Question: I try to sign an encrypted PDF document for which the signature is allowed.
This document : <URL>
With the PDFBox 2.0.0 sample code : <URL>
But I got this exception :
'''
Exception in thread "main" java.lang.NullPointerException
at org.apache.pdfbox.pdmodel.encryption.StandardSecurityHandler.computeRevisionNumber(StandardSecurityHandler.java:131)
at org.apache.pdfbox.pdmodel.encryption.StandardSecurityHandler.prepareDocumentForEncryption(StandardSecurityHandler.java:335)
at org.apache.pdfbox.pdfwriter.COSWriter.write(COSWriter.java:1254)
at org.apache.pdfbox.pdmodel.PDDocument.saveIncremental(PDDocument.java:966)
at principal.CreateSignature.signDetached(CreateSignature.java:179)
at principal.CreateSignature.signDetached(CreateSignature.java:154)
at principal.CreateSignature.main(CreateSignature.java:334)
'''
I don't know the pass of the document but signing is allowed :

What should I do for sign this document?
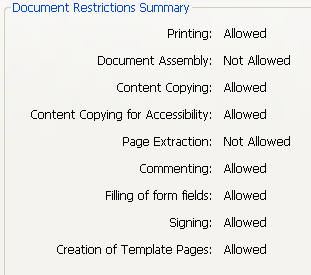
Answer: This has been fixed in PDFBox 2.0 RC3 (released today), please try it.
While the answer by Gleb is well-meant, it is not correct, due to the reasons I've written in the issue:
<URL>
The solution has the problem that it reads and saves the file first, so it is no longer the same before signing. Another problem is that we must encrypt with the same method than initially done, and with the same encryption key. For AES256, this (internal) encryption key has a random component, even if the user provides the same keys to the API.